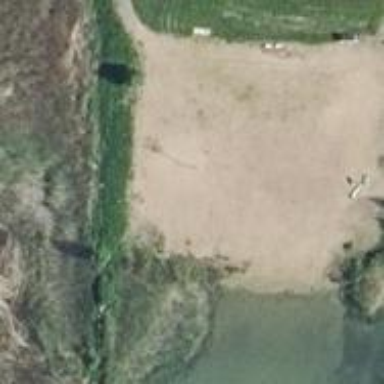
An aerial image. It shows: Beach volleyball pitch for leisure activities.